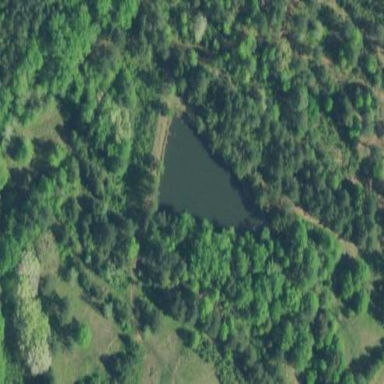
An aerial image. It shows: Pond surrounded by natural water.